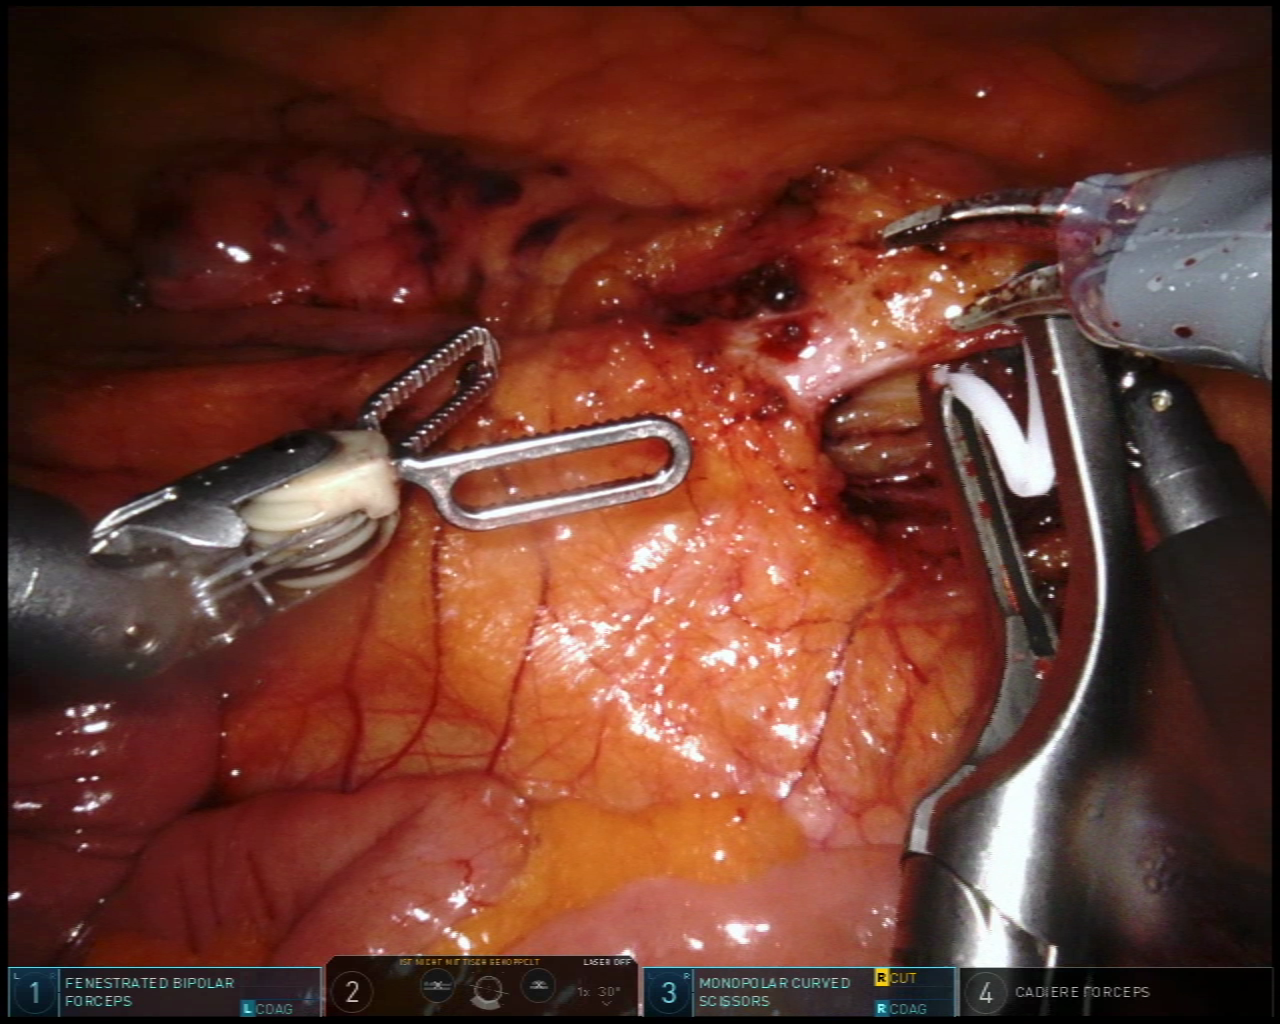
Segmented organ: inferior_mesenteric_artery
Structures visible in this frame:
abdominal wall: no
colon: no
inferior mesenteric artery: yes
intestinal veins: no
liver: no
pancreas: no
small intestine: yes
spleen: no
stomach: no
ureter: no
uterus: no
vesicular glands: no